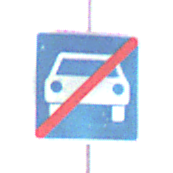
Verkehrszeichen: EndeKraftfahrstrasse
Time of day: MorningAfternoon
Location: Outdoor (Suburban)
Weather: PartlyCloudy
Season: NotSpecified
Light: Natural